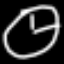
Label: clock